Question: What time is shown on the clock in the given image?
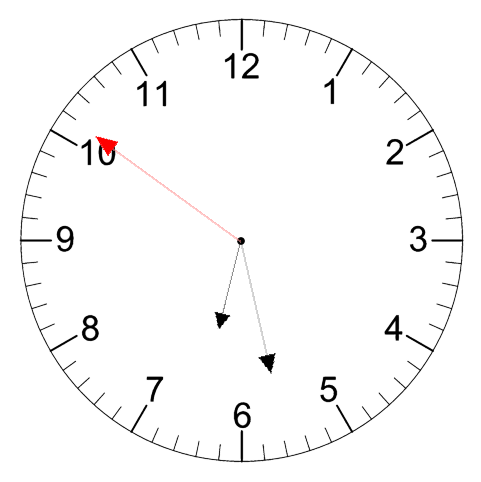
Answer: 06:27:51